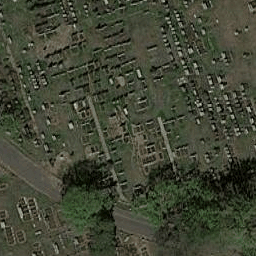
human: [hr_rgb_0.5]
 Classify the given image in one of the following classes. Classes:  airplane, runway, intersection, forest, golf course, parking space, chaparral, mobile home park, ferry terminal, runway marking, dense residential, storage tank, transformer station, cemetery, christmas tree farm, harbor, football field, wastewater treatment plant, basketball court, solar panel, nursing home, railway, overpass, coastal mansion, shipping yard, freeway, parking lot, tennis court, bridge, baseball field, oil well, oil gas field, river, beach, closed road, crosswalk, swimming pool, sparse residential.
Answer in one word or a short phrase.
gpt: cemetery